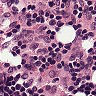
Metastatic tissue present: no